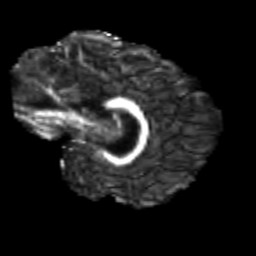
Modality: FA
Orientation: sagittal
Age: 21
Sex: male
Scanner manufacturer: siemens
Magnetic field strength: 3 T
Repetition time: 3.5 s
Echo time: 0.113 s